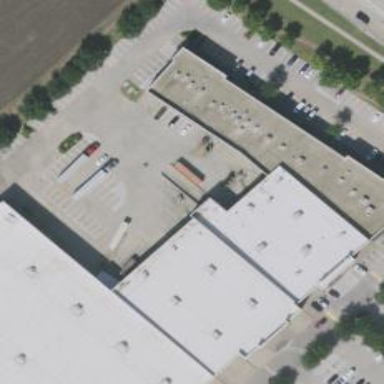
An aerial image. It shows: Retail building.